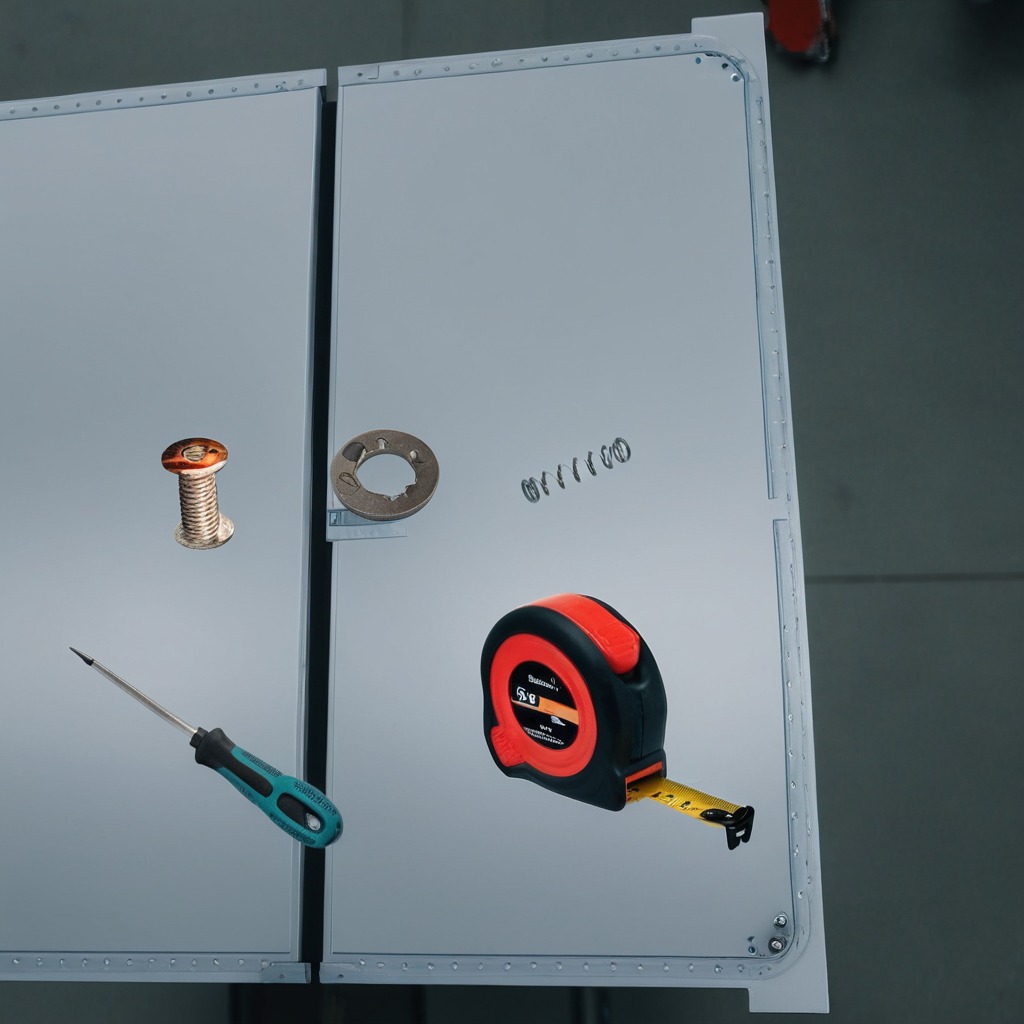
A flat metal washer, a measuring tape, a metal machine screw, a coiled metal spring, and a screwdriver are lying on the toolbox surface.